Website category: auto
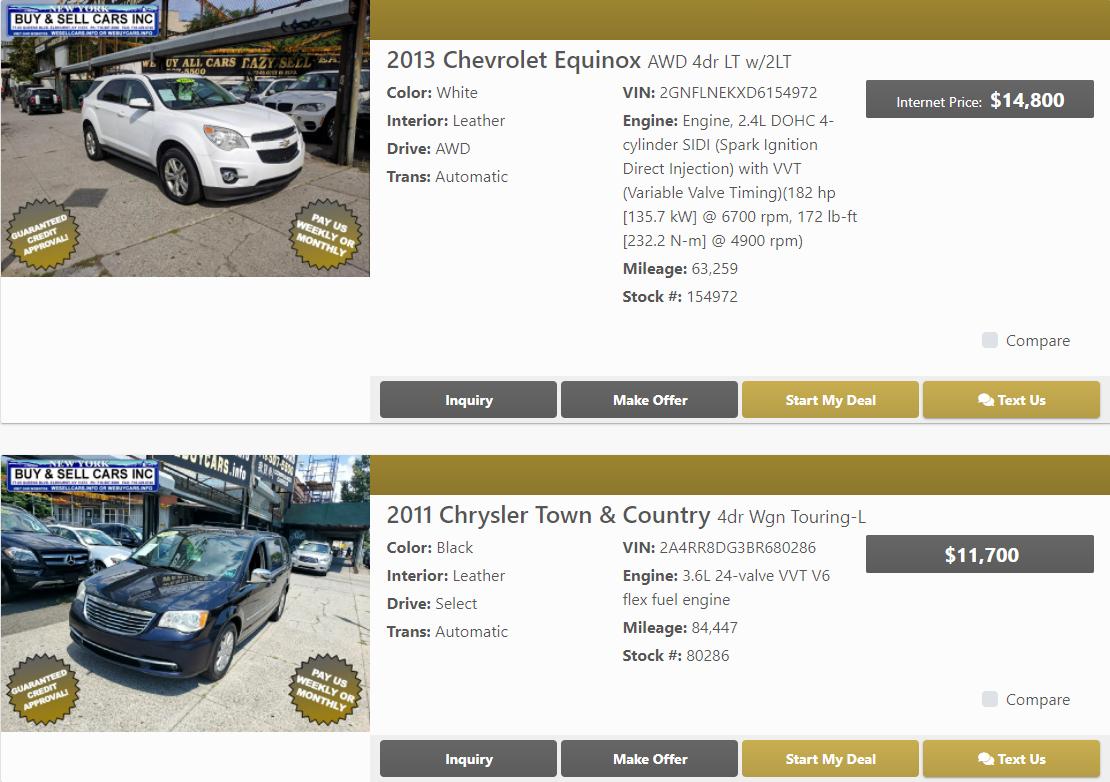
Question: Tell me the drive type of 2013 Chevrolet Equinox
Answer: AWD

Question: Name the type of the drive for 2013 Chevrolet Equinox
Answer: AWD

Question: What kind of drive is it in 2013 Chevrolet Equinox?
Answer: AWD

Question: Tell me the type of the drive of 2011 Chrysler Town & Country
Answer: Select

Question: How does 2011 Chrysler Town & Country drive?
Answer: Select

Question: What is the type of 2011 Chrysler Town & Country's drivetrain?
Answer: Select

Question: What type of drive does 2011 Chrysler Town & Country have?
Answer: Select

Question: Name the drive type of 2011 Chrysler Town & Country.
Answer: Select

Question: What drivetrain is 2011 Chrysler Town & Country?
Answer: Select

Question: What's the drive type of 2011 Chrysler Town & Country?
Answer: Select

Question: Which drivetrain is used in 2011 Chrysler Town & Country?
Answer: Select

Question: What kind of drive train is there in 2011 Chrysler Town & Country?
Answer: Select

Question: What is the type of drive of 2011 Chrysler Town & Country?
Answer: Select

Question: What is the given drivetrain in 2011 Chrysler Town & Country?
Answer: Select

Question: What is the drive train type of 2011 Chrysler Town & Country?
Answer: Select

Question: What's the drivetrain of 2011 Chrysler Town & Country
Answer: Select

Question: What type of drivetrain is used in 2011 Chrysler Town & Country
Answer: Select

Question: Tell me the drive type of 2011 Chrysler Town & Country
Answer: Select

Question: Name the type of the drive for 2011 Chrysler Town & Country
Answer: Select

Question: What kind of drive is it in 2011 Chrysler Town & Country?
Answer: Select

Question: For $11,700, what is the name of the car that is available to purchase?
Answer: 2011 Chrysler Town & Country

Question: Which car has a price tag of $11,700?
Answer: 2011 Chrysler Town & Country

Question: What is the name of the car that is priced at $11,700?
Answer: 2011 Chrysler Town & Country

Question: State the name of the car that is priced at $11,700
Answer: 2011 Chrysler Town & Country

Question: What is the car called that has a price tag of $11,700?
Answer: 2011 Chrysler Town & Country

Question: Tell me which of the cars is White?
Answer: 2013 Chevrolet Equinox

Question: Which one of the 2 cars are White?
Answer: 2013 Chevrolet Equinox

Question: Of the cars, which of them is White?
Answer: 2013 Chevrolet Equinox

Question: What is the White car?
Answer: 2013 Chevrolet Equinox

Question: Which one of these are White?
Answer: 2013 Chevrolet Equinox

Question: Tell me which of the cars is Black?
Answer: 2011 Chrysler Town & Country

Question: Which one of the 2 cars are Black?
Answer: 2011 Chrysler Town & Country

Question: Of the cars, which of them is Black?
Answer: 2011 Chrysler Town & Country

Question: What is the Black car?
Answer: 2011 Chrysler Town & Country

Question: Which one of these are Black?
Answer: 2011 Chrysler Town & Country

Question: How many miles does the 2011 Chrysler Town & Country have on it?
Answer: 84,447

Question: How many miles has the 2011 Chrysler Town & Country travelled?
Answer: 84,447

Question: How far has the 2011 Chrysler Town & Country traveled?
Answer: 84,447

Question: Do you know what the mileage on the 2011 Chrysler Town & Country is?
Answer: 84,447

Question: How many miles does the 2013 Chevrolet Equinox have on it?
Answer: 63,259

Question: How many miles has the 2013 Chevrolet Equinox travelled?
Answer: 63,259

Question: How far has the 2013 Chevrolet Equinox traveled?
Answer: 63,259

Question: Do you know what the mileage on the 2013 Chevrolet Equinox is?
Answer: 63,259